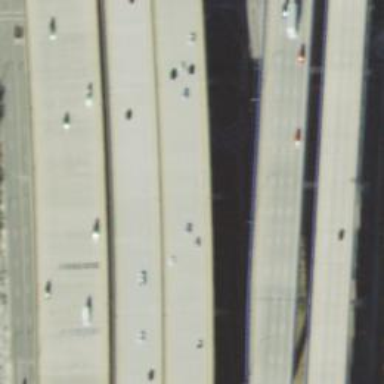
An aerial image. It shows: Bridge on urban freeway/expressway motorway.